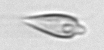
Label: Oxytoxum